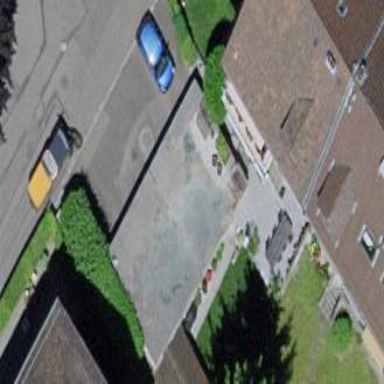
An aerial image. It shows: Group of garages.